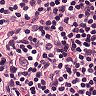
Metastatic tissue present: no